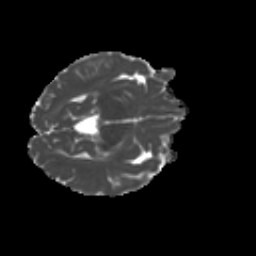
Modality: MD
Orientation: axial
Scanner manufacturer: siemens
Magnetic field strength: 3 T
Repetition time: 4.16 s
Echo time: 0.0806 s